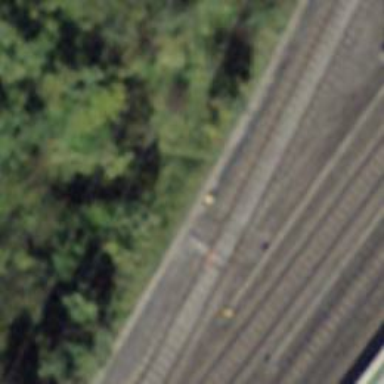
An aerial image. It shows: Single-track spur railway line.